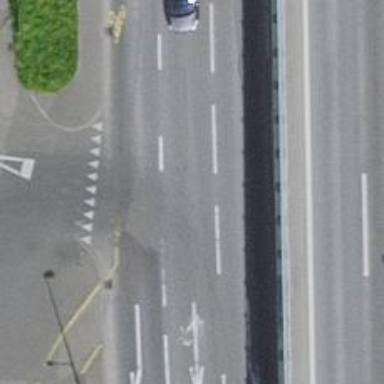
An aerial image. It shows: Asphalt road with lane dedicated for buses on the right side. There is also shared bus and cycle lane on the right side.